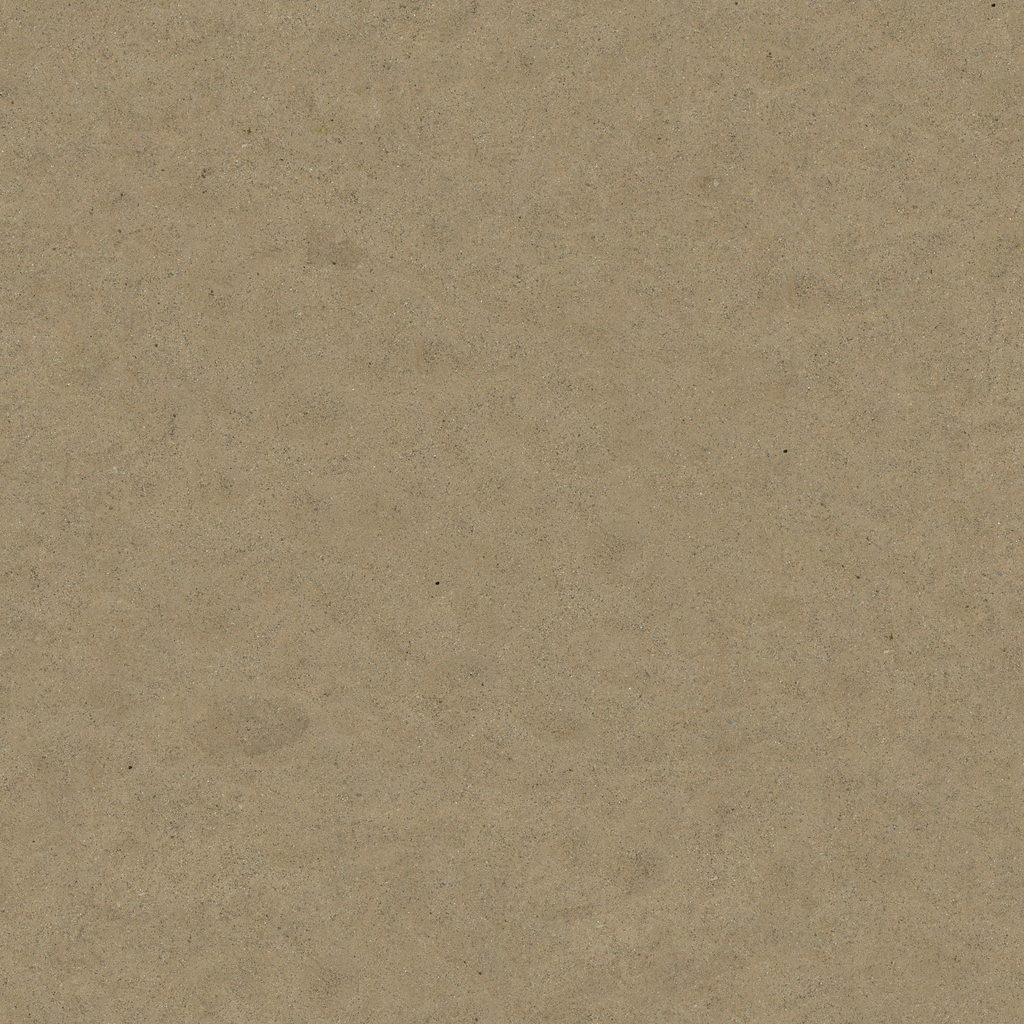
Texture map type: Color